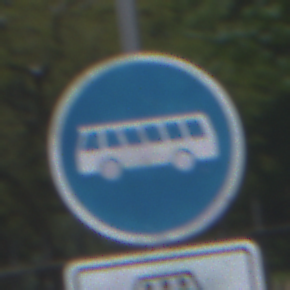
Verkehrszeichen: Busssonderstreifen
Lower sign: MehrfachbesetzePersonenkraftwagenFrei
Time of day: MorningAfternoon
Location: Outdoor (Urban)
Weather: Overcast
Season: NotSpecified
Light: Natural